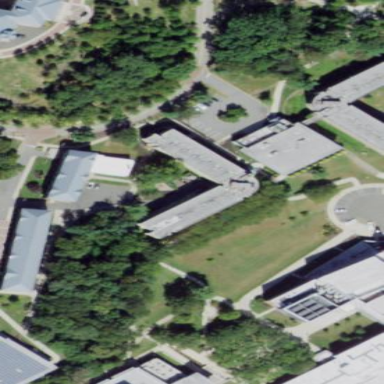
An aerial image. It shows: Dormitory building.